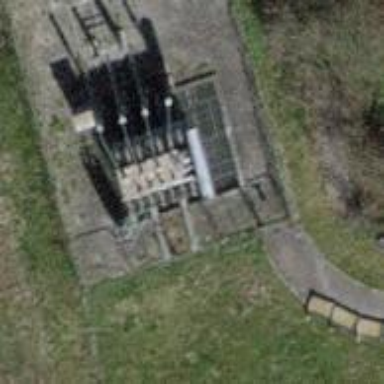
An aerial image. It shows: Transformer.